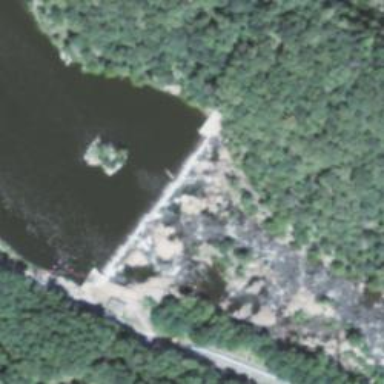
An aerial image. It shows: Dam across waterway.